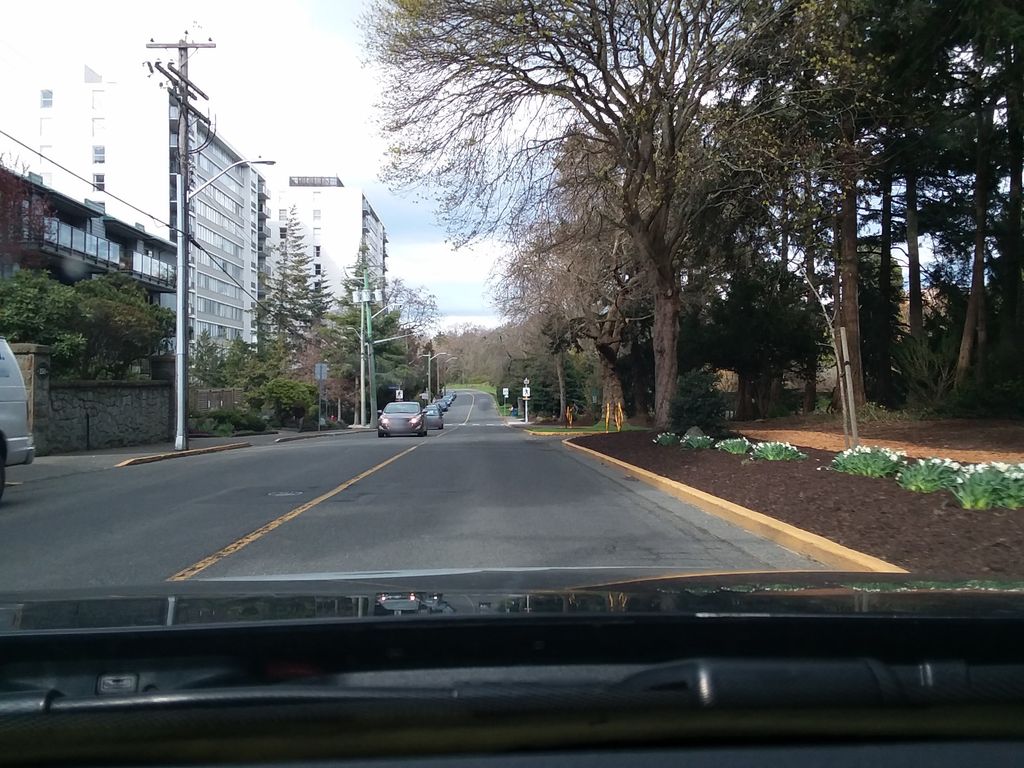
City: victoria